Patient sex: F
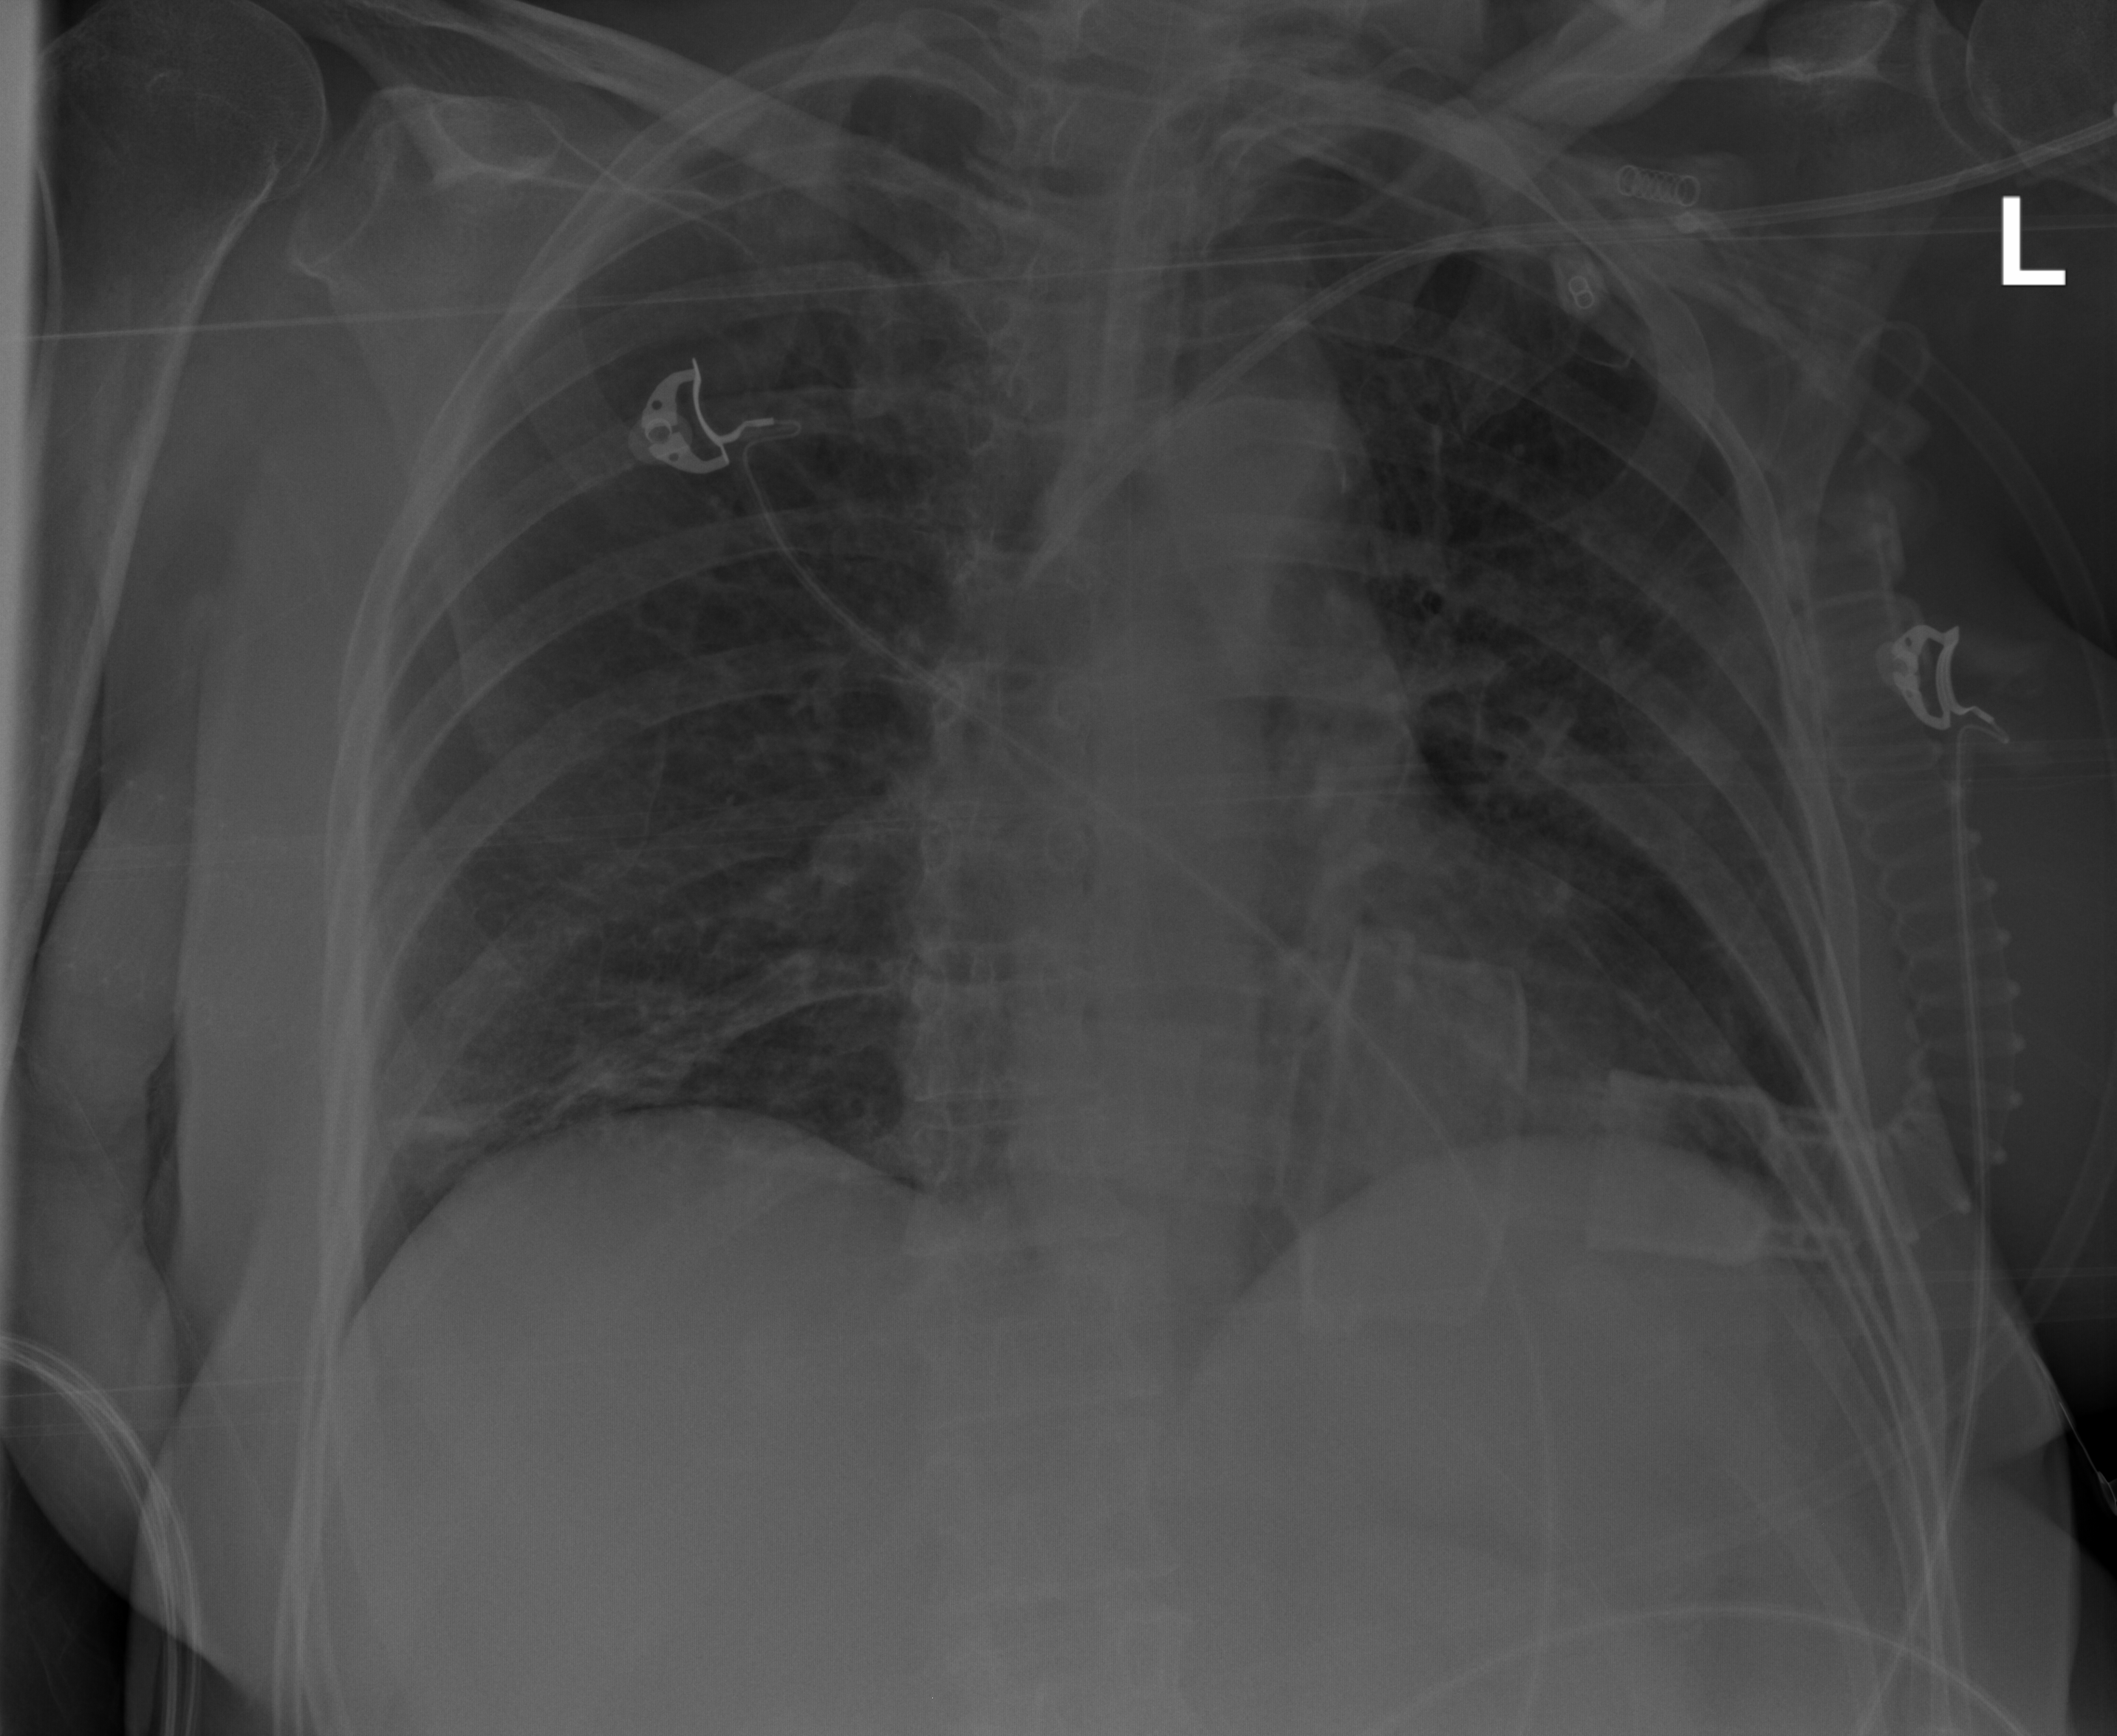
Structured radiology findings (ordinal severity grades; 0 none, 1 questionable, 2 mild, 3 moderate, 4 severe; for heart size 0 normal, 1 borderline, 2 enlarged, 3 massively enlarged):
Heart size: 0
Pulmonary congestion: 0
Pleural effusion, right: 0
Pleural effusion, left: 0
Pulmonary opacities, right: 0
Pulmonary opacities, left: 2
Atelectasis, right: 2
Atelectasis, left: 3